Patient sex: M
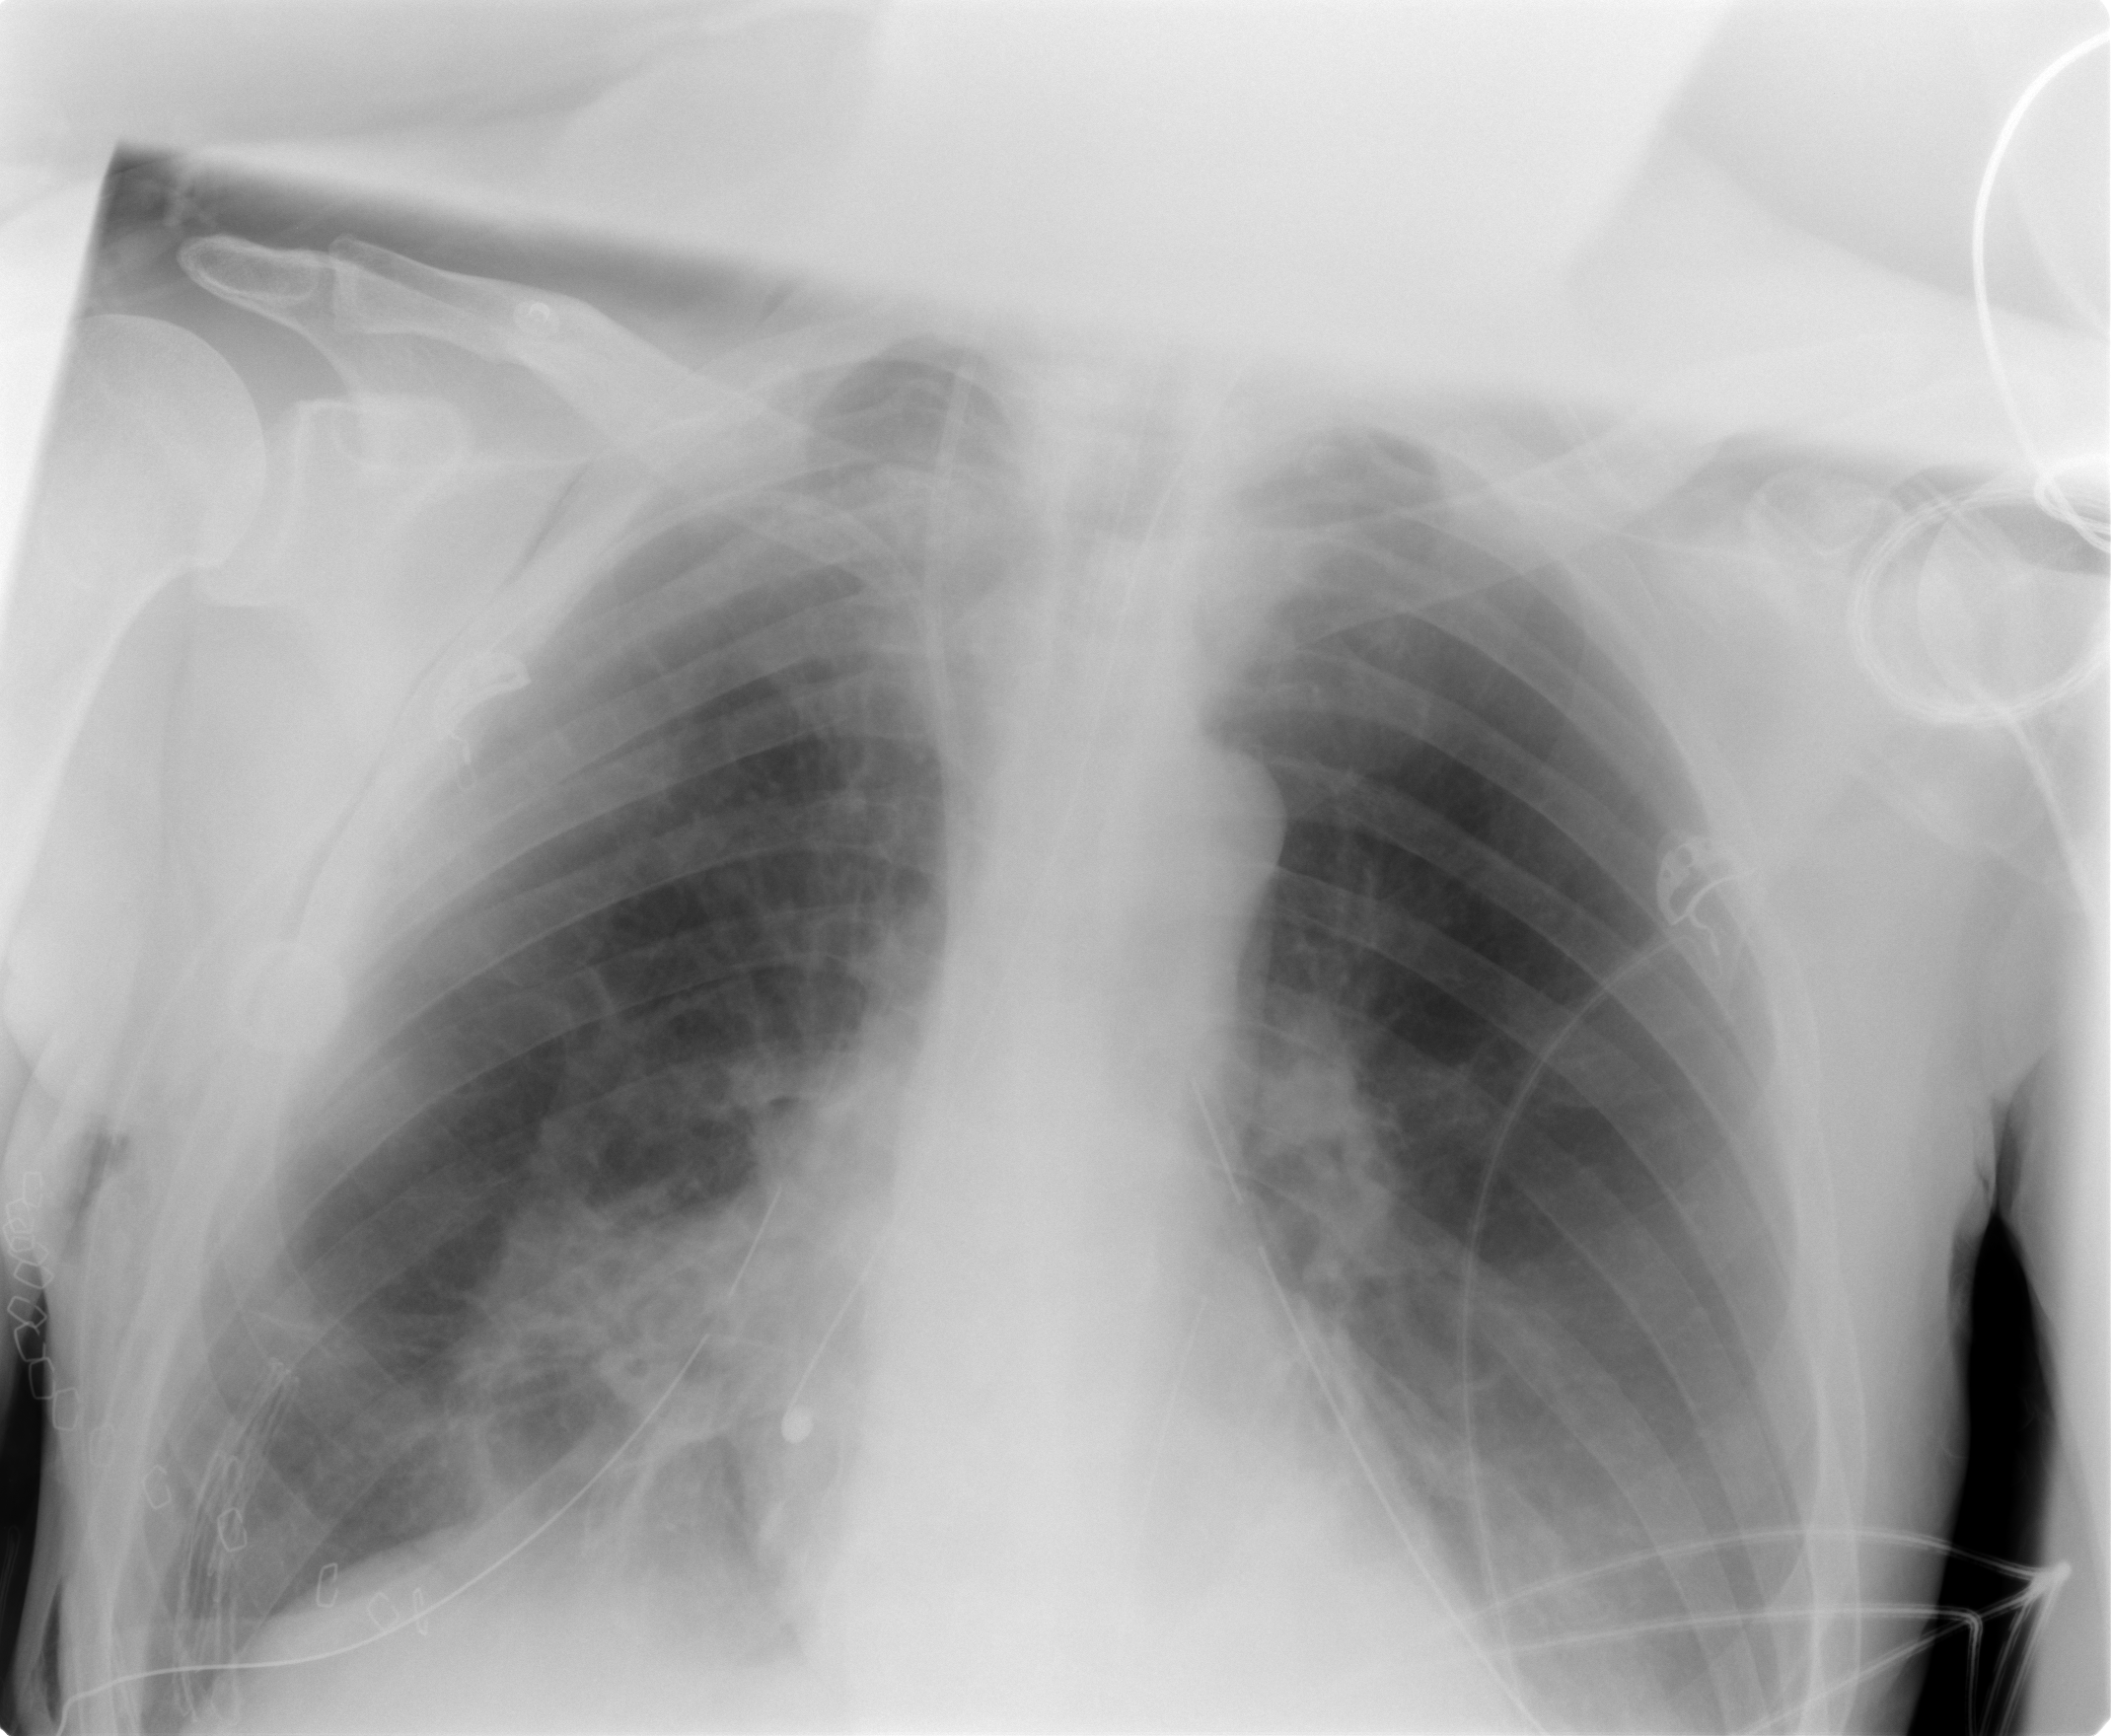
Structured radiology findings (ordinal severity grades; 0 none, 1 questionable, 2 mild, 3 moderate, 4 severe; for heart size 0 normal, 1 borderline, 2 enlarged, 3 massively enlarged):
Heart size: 0
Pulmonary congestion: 1
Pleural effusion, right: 0
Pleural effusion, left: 1
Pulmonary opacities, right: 0
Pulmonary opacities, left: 0
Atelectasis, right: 2
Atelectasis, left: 1